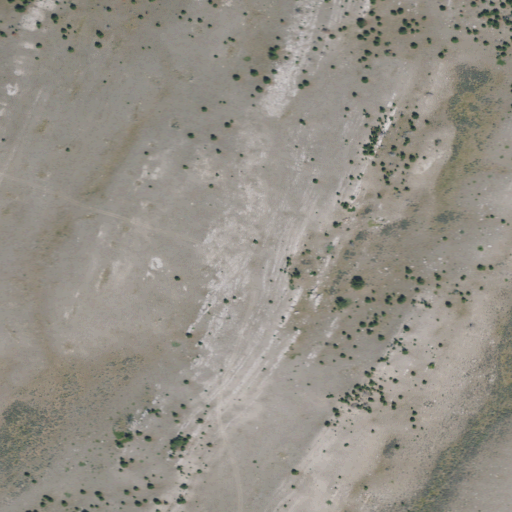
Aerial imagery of mountain in Montana named Horse Butte containing grassland and shrub